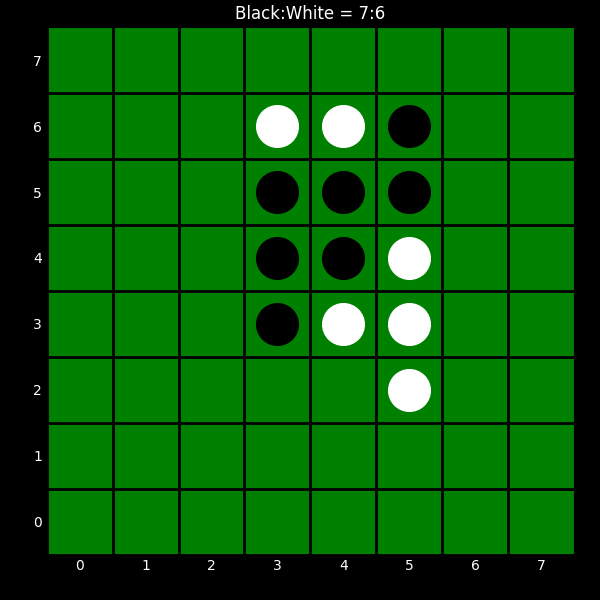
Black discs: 7
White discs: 6